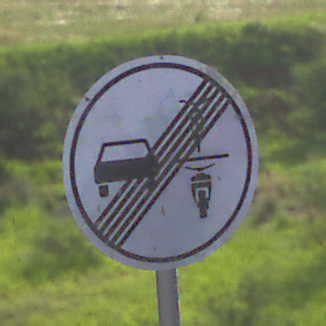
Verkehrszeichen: EndeVerbotUeberholenEinspurigeFahrzeuge
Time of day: MorningAfternoon
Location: Outdoor (RoadRail)
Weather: PartlyCloudy
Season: NotSpecified
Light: Natural